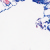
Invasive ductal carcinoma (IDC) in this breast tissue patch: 0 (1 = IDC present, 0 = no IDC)